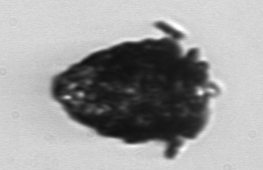
Label: Stenosemella_pacifica